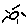
Label: sun